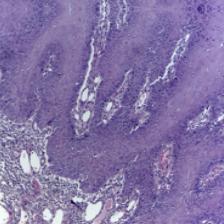
Diagnosis: OSCC